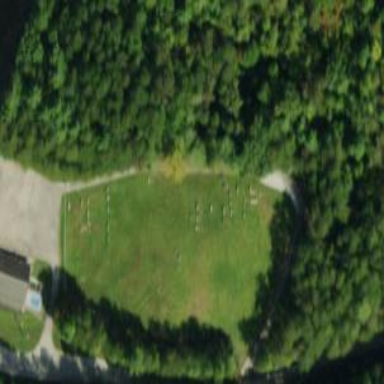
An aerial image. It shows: Cemetery.